Field crop: maize
Growth stage: 1
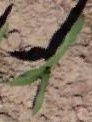
Species: maize